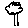
Label: tree